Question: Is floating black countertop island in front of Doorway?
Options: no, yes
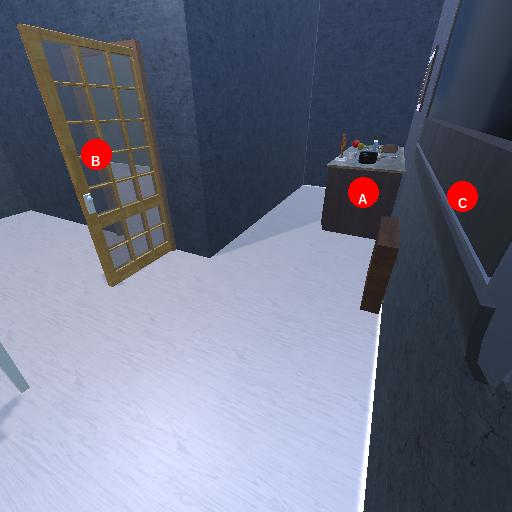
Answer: no